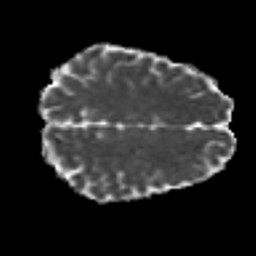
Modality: MD
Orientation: axial
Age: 19
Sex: male
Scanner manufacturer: siemens
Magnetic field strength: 3 T
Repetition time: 7 s
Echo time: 0.0926 s